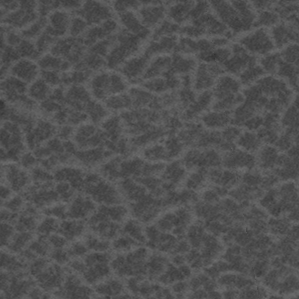
Label: frost